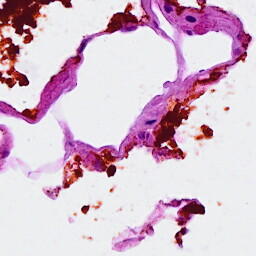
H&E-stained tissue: Breast